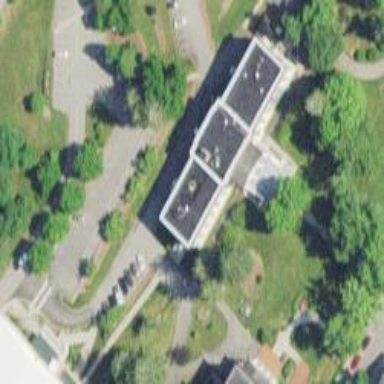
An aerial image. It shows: College building.